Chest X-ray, PA view. Patient: 52 years old, sex F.
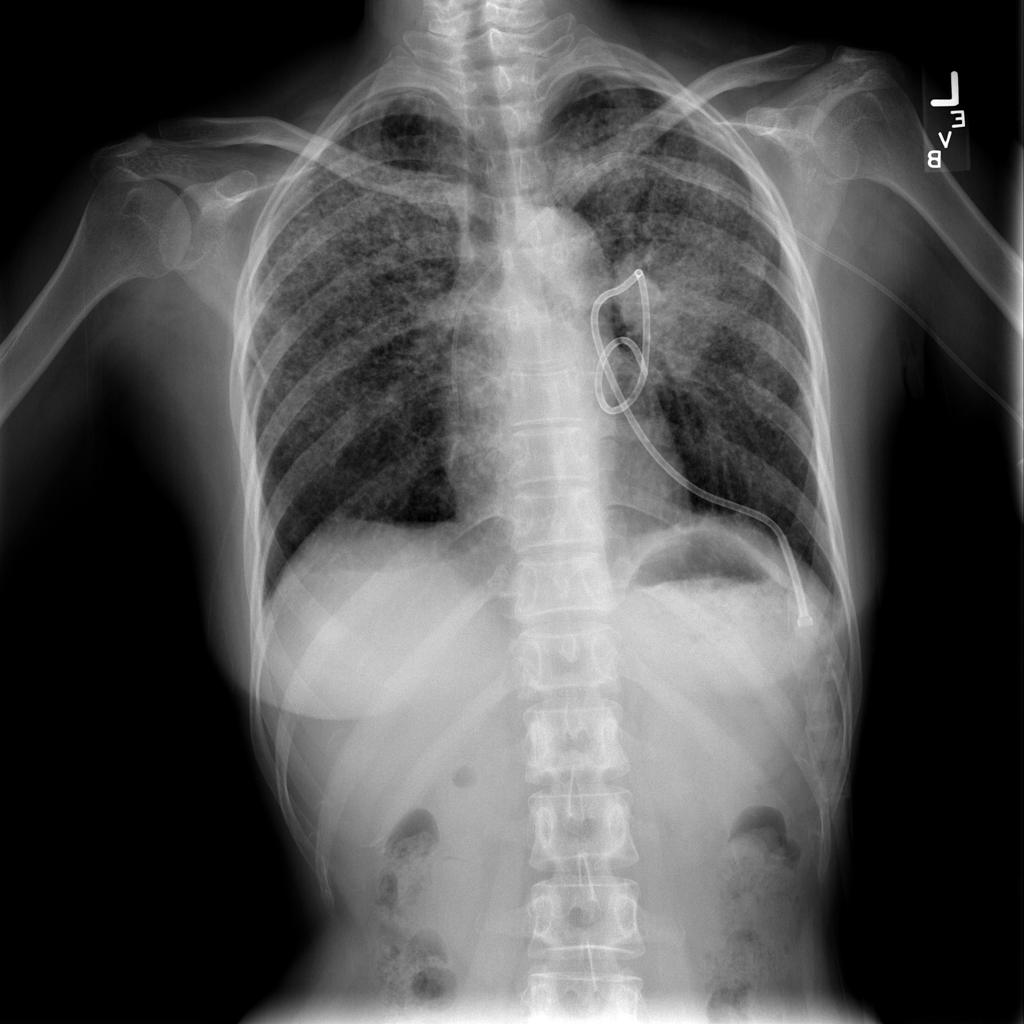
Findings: Pneumothorax